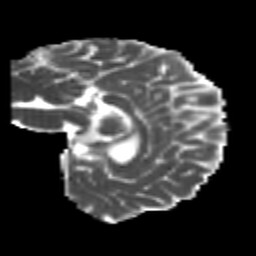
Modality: MD
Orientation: sagittal
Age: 25
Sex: female
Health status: healthy
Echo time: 0.074 s